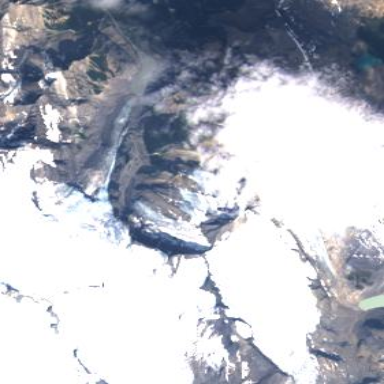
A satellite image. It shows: Majestic glacier in the distance.